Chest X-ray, AP view. Patient: 64 years old, sex F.
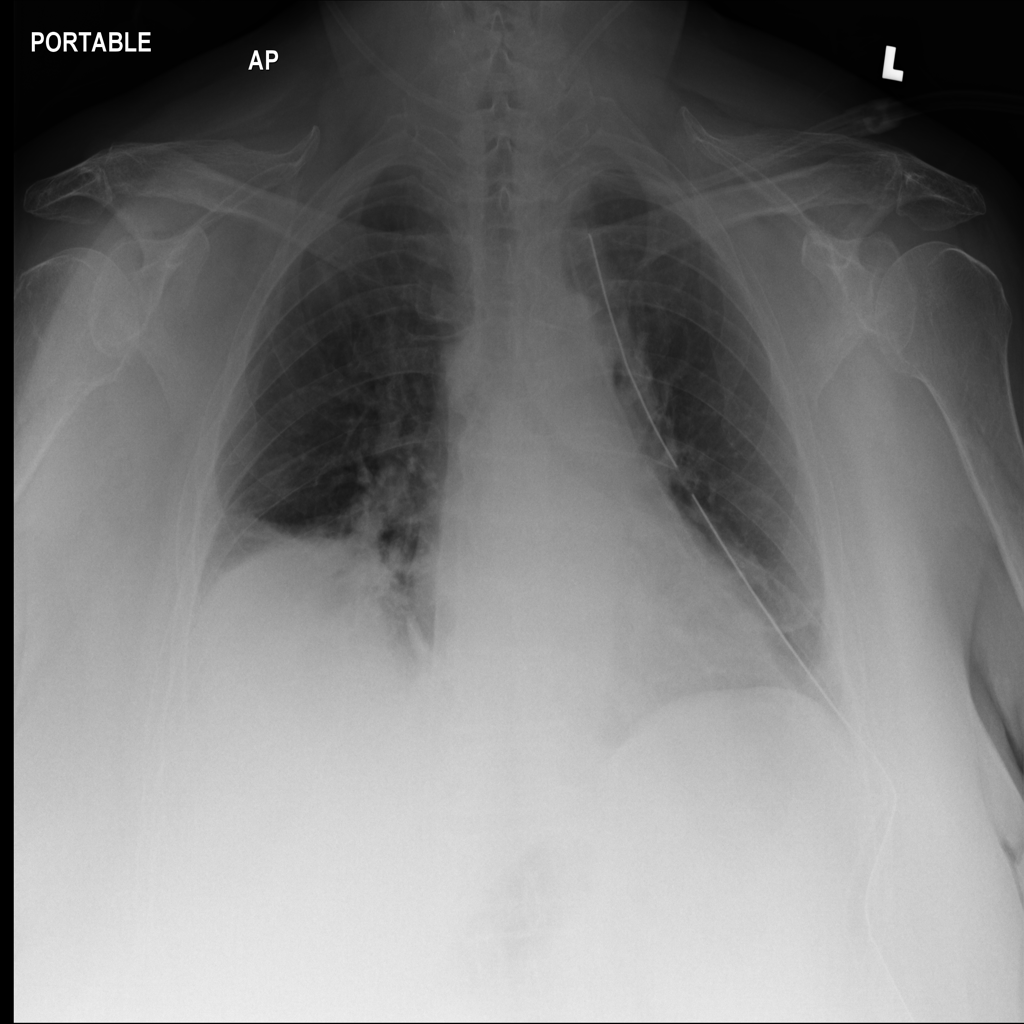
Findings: No Finding